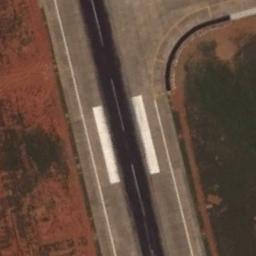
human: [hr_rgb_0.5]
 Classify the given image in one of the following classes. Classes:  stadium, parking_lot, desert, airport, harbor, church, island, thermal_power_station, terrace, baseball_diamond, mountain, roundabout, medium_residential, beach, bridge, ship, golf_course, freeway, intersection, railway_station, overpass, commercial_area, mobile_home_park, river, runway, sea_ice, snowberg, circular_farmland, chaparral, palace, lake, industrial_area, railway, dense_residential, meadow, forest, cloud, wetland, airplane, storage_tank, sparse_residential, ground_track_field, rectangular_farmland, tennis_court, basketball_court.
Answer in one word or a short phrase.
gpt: runway